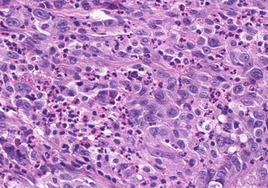
Tumor epithelial tissue: yes
Tumor-associated stroma tissue: no
Normal tissue: no